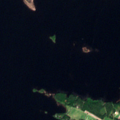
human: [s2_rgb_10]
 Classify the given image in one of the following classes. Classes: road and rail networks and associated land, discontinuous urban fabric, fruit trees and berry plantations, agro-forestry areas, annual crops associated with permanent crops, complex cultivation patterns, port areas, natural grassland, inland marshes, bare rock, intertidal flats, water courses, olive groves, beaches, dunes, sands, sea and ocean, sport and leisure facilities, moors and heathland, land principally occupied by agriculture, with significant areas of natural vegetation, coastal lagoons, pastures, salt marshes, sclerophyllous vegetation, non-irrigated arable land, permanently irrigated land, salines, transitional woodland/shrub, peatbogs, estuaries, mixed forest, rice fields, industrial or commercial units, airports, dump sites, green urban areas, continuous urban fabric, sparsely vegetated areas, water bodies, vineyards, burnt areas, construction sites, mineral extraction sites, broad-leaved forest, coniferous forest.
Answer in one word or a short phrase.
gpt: broad-leaved forest, mixed forest, inland marshes, water bodies